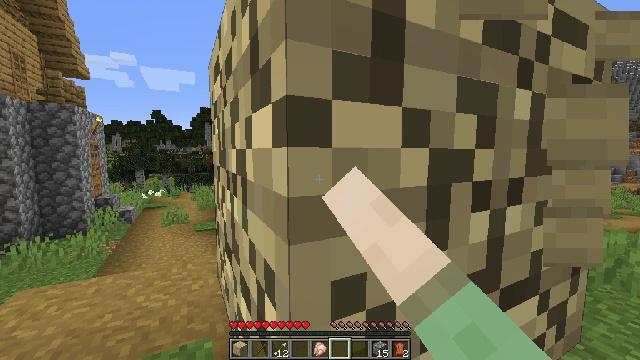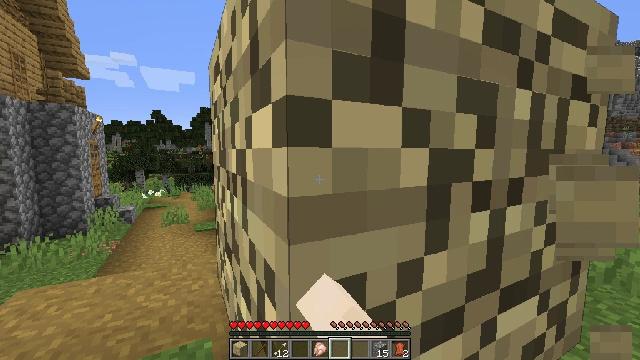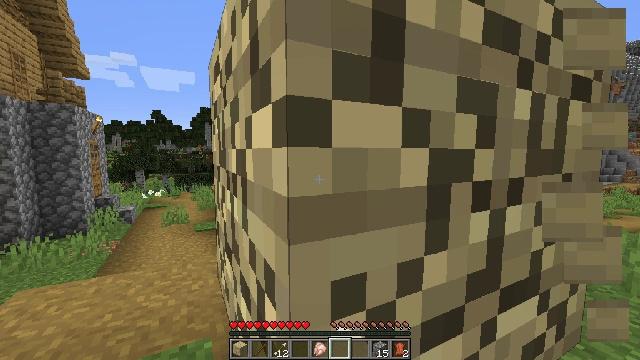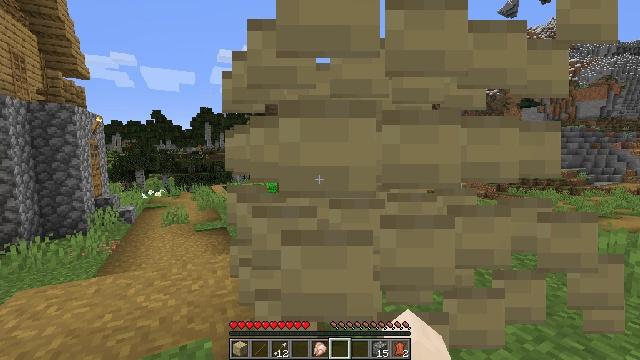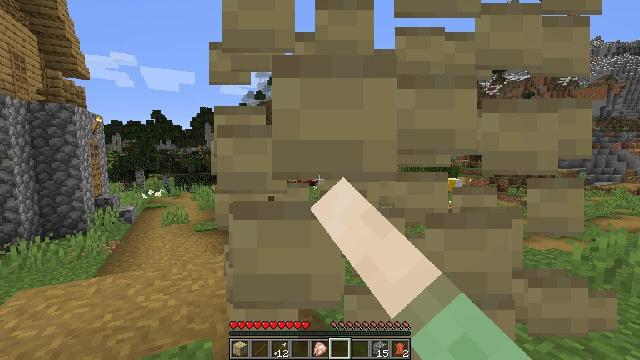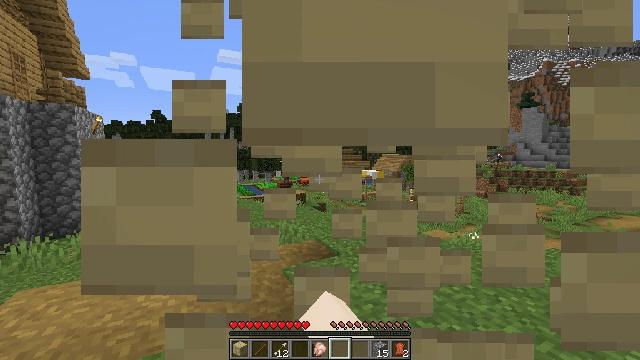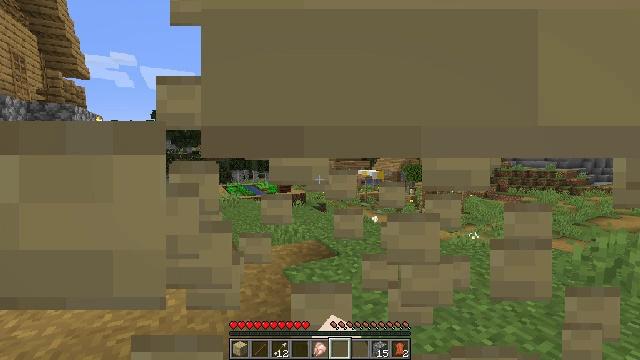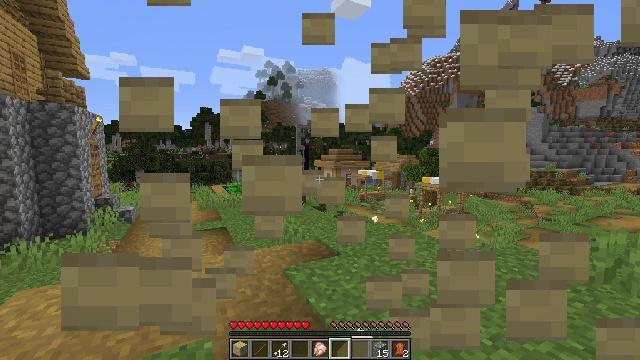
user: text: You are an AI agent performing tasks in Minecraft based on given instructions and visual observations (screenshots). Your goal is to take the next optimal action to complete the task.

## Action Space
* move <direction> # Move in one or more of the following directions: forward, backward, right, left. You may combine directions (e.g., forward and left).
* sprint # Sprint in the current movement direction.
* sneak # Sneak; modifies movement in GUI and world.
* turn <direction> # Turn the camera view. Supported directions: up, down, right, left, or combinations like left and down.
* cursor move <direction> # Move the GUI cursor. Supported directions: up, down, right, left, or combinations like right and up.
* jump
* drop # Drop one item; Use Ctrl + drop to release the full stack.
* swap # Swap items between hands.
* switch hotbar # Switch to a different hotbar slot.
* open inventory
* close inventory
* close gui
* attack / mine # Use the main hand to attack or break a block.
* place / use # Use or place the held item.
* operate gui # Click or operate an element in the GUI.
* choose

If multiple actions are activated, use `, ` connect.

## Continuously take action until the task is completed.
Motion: motion action
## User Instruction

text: Collect birch planks from structures.
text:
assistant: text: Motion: attack / mine
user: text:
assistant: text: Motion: attack / mine
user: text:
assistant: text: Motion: attack / mine
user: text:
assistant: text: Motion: attack / mine
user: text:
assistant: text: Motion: attack / mine
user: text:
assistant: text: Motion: attack / mine
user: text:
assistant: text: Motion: attack / mine
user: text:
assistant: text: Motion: attack / mine